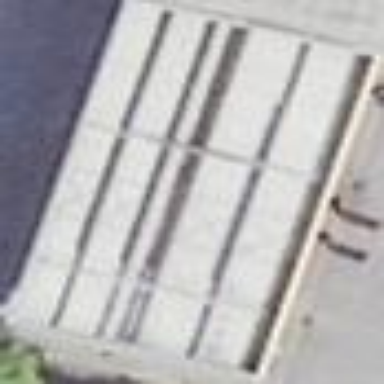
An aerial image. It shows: Building that serves as fuel station.